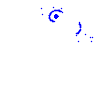
Particle: kaon